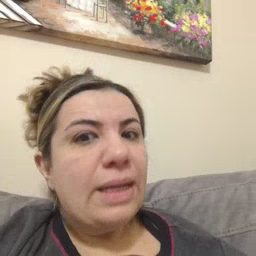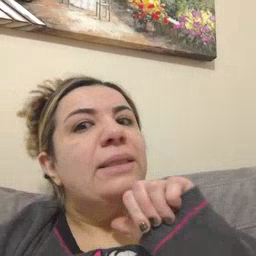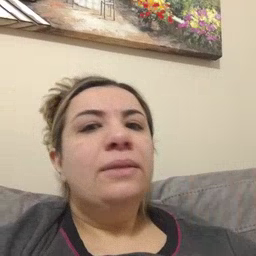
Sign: not